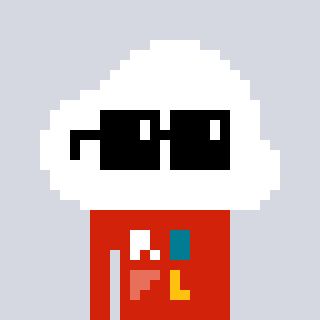
a pixel art character with square black sunglasses, a cloud-shaped head and a red-colored body on a cool background